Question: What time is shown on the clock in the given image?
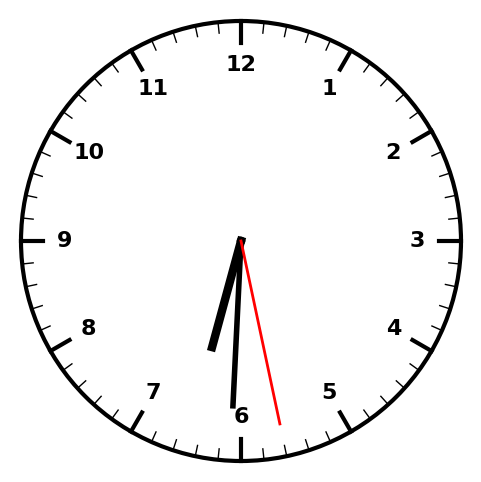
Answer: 06:30:28